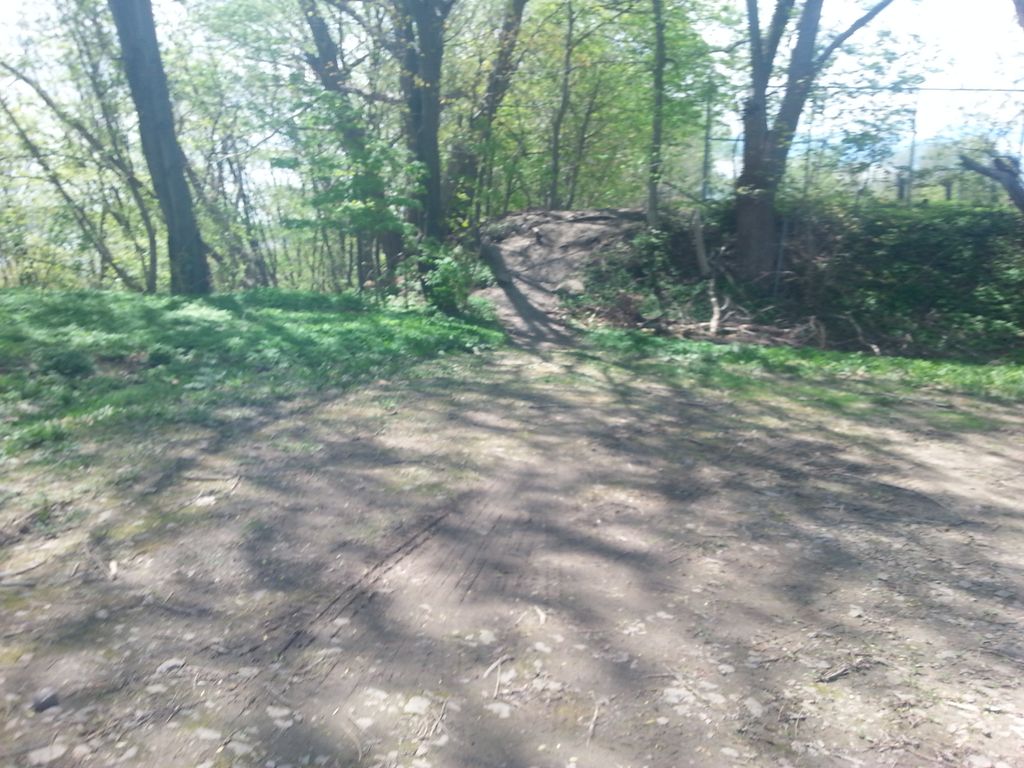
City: quebec_city